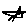
Label: star